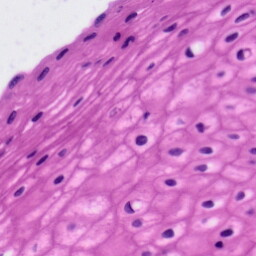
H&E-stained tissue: Tonsil